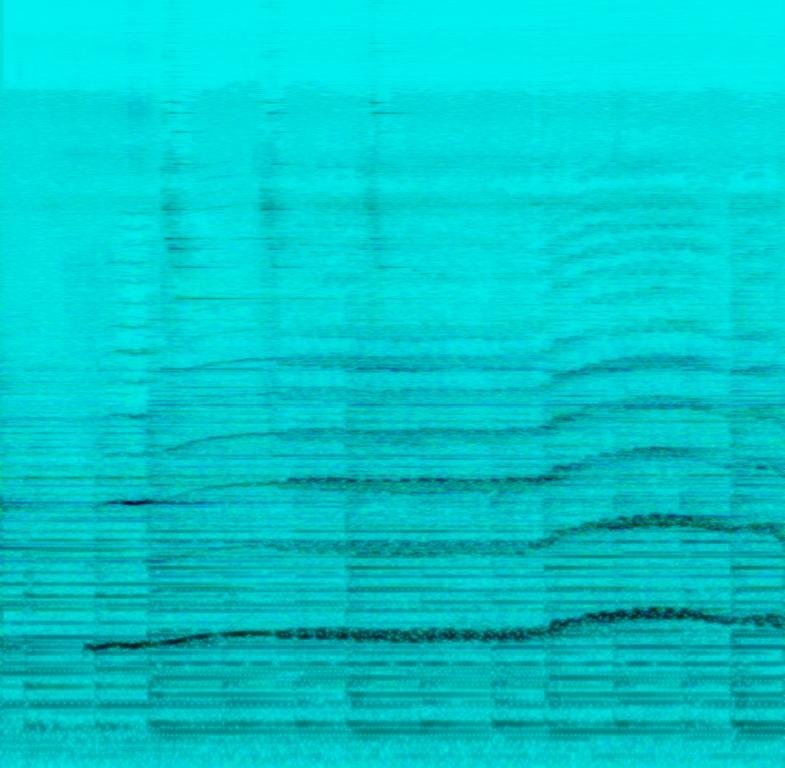
The low quality recording features a distant, mellow piano chord progression and sustained woodwind melody, Even though the recording is noisy and it has some chair squeaking sounds, it still gives off dark, haunting and hypnotic vibes.